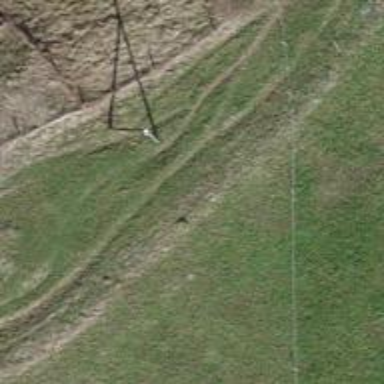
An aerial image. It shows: Power pole.